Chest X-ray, PA view. Patient: 56 years old, sex F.
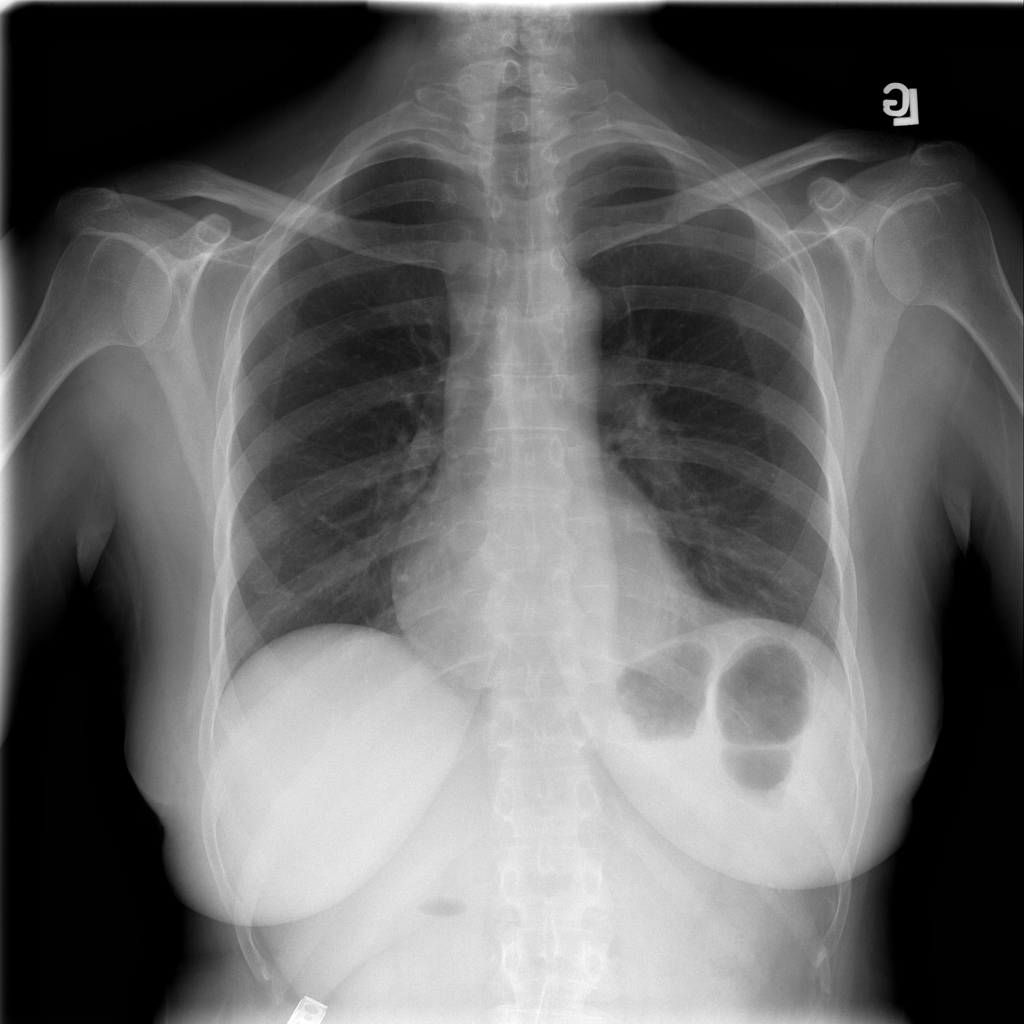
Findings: No Finding